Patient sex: M
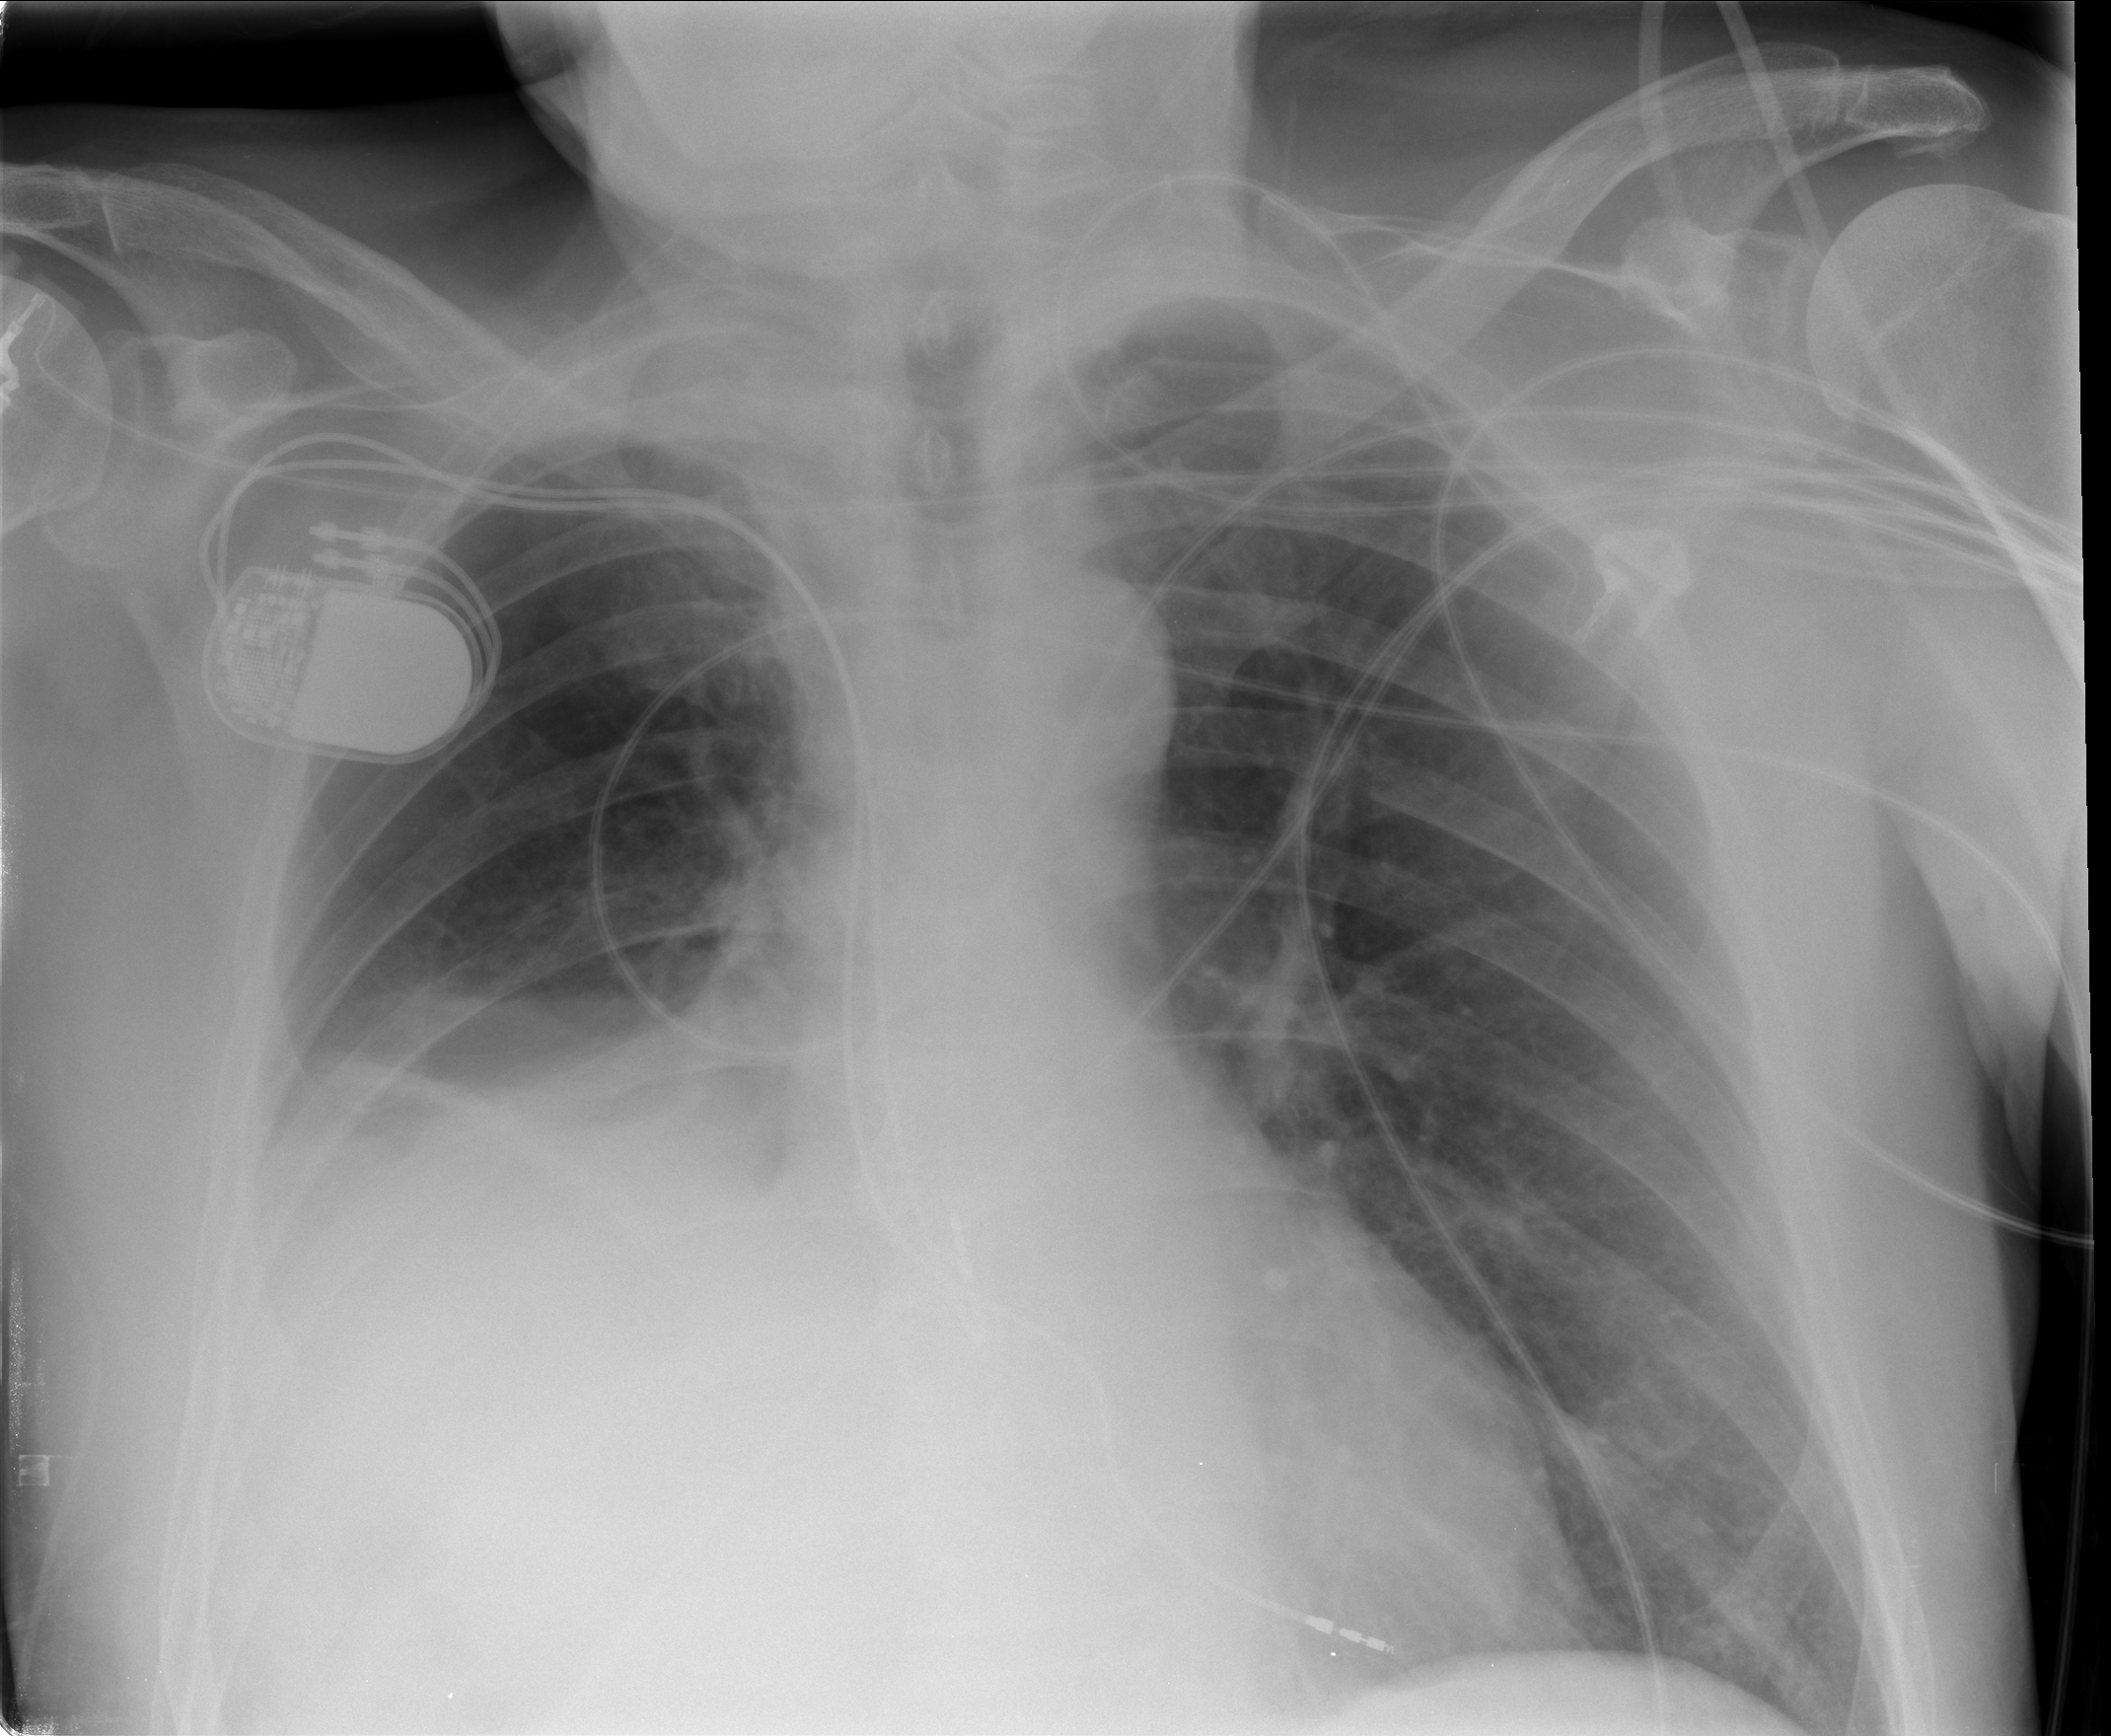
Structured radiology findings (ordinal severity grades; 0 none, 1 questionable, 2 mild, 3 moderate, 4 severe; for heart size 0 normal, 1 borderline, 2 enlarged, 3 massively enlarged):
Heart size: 1
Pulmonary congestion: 1
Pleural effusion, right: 2
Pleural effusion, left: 0
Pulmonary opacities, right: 2
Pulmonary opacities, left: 0
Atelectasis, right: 3
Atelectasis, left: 1